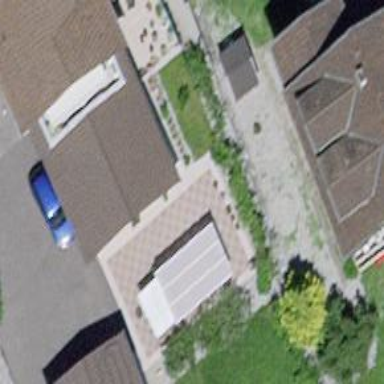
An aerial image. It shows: Garage building.